Interaction volume radius: 5 \u00c5
Interaction volume height: 20 \u00c5
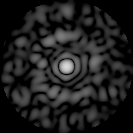
Disorder parameter: 0.8417